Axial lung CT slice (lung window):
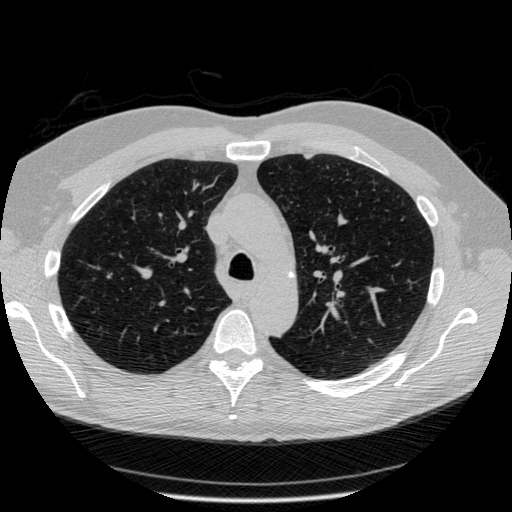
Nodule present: no